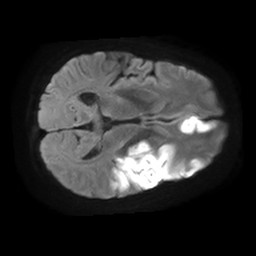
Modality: TRACE
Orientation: axial
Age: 58
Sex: female
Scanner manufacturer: philips
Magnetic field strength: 1.5 T
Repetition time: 4.6 s
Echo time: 0.08355 s